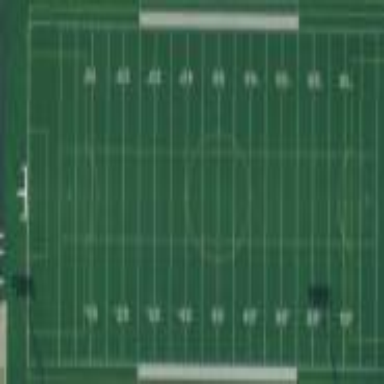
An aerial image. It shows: American football pitch.